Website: ulta-beauty
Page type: payment
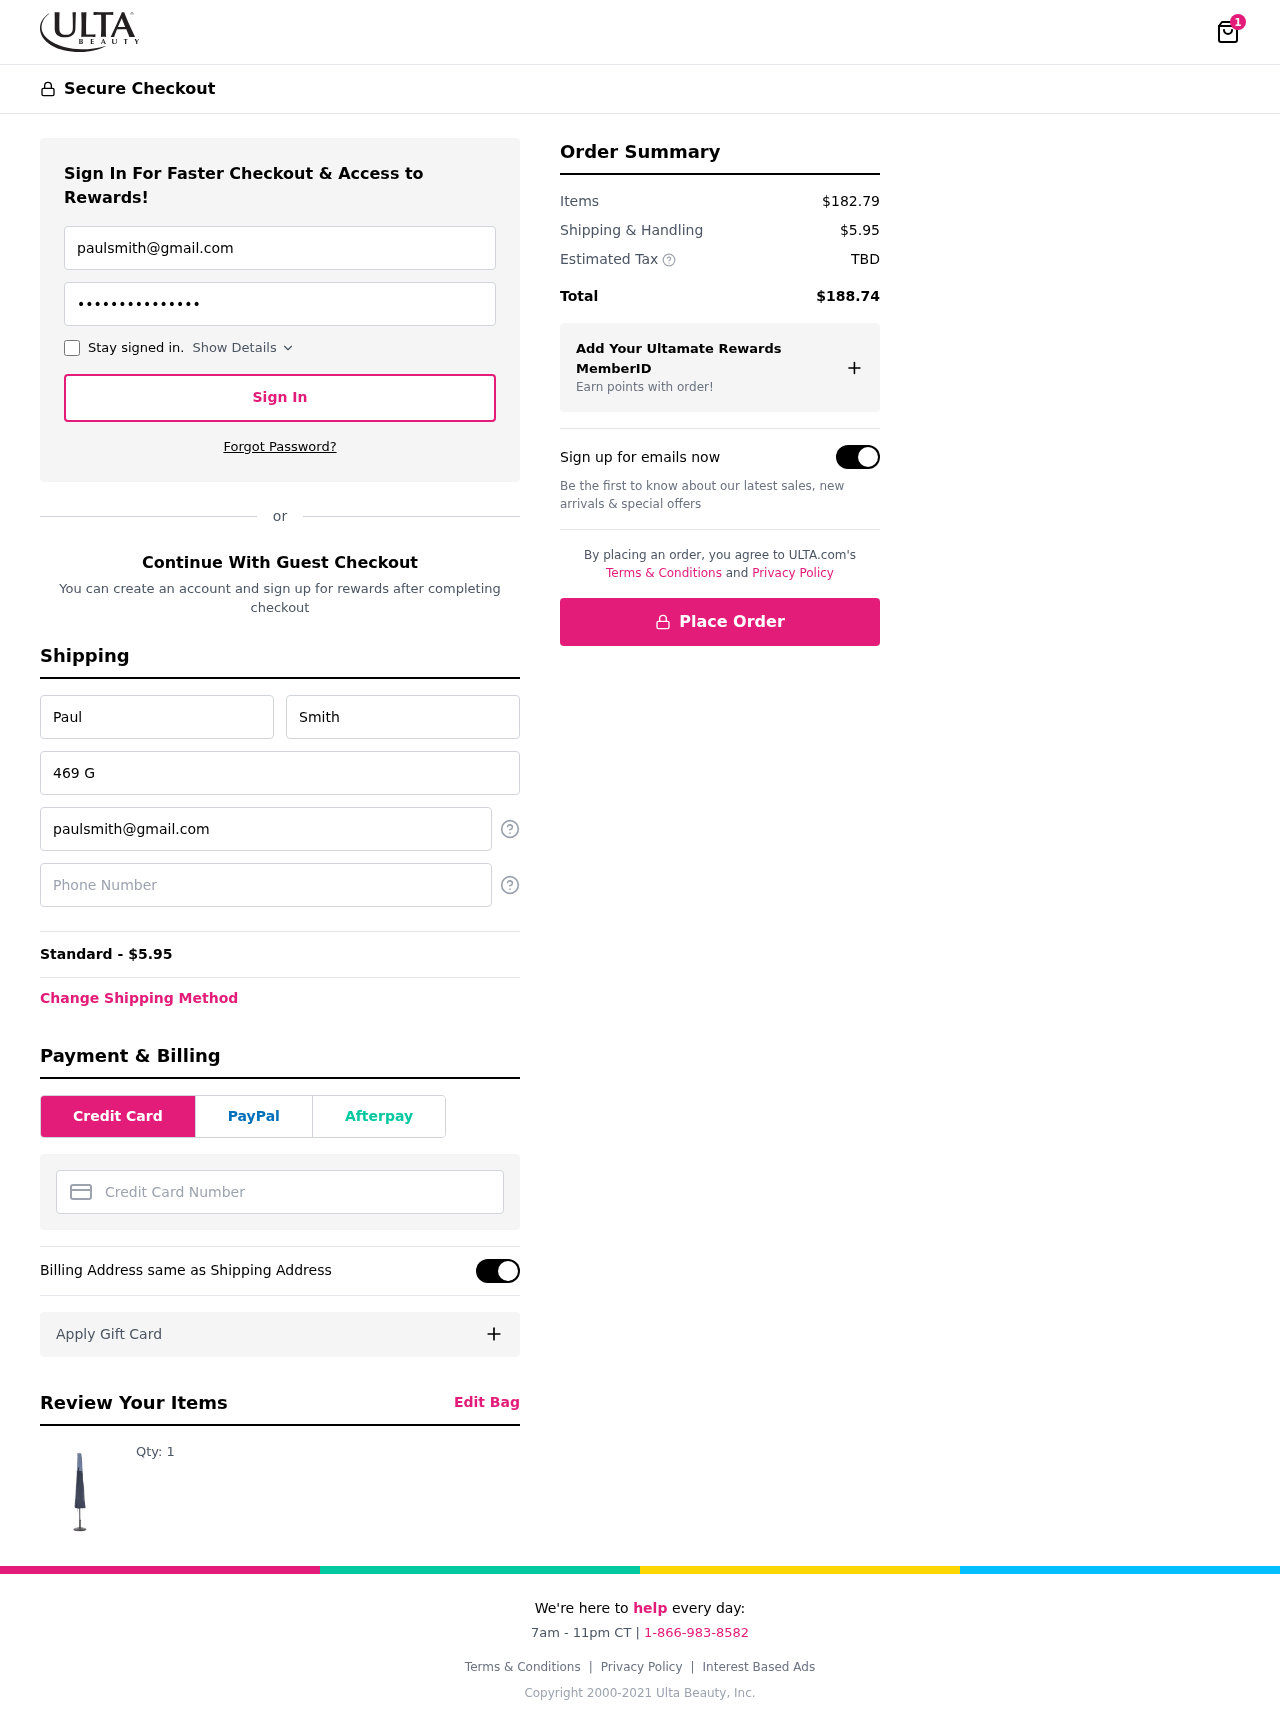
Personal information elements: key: PII_CARD_NUMBER
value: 4979 9008 4347 0360
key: PII_EMAIL
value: paulsmith@gmail.com
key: PII_FIRSTNAME
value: Paul
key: PII_LASTNAME
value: Smith
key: PII_PHONE
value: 7445615429
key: PII_STREET
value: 469 Guzman Cape Suite 825
Product elements: key: PRODUCT1_QUANTITY
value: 1
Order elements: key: ORDER_NUM_ITEMS
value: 1
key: ORDER_SHIPPING_COST
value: $5.95
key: ORDER_SHIPPING_COST
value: Standard - $5.95
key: ORDER_SUBTOTAL
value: $182.79
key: ORDER_TAX
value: TBD
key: ORDER_TOTAL
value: $188.74